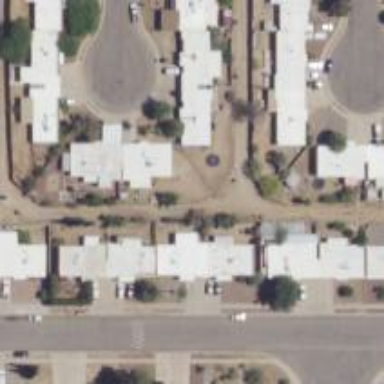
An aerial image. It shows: Alleyway designated as service road.